Question: I have a search AutoComplete in my map and display the title from my database. Can it be possible to put zoom functionality to that specific marker? I'm using google maps api v2.

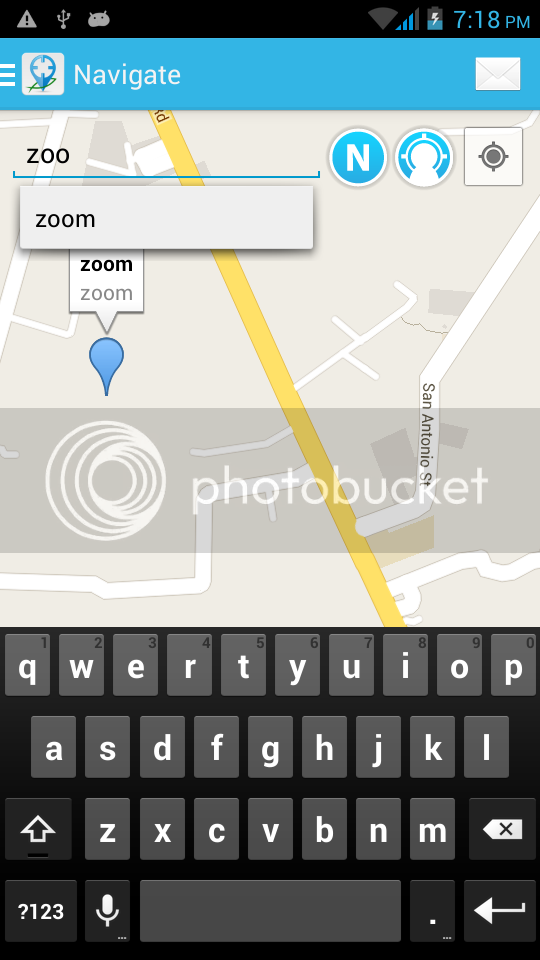
Answer: Look at these code snippets:
<URL>
This should be what you're looking for:
'''
GoogleMap map = ((MapFragment) getFragmentManager()
.findFragmentById(R.id.map)).getMap();
LatLng sydney = new LatLng(-33.867, 151.206);
map.setMyLocationEnabled(true);
map.moveCamera(CameraUpdateFactory.newLatLngZoom(sydney, 13));
'''